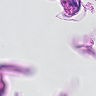
Metastatic tissue present: no